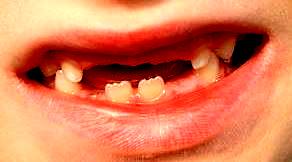
Condition: hypodontia